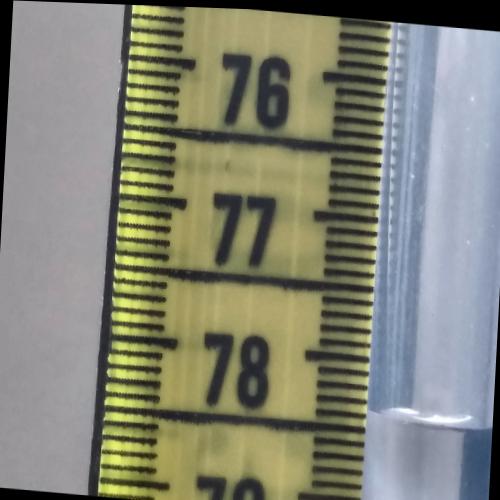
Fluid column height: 78.4 cm